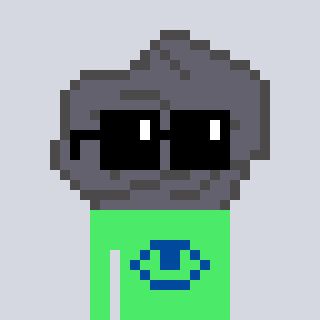
a pixel art character with square black sunglasses, a rock-shaped head and a teal-colored body on a cool background